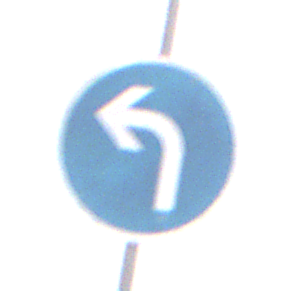
Verkehrszeichen: VorgeschriebeneFahrtrichtungLinks
Umgebung: Outdoor, RoadRail
Tageszeit: Midday
Wetter: Overcast
Licht: Natural
Jahreszeit: NotSpecified
Kontrast: LowContrast